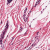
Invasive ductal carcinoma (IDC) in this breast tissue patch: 0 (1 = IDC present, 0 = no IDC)